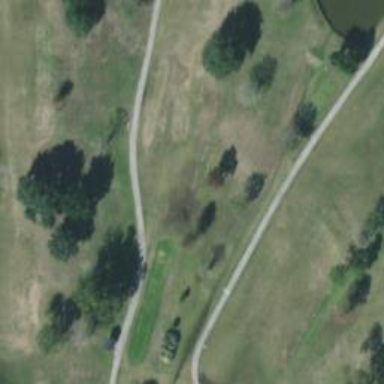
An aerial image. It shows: Asphalt path within golf course area.